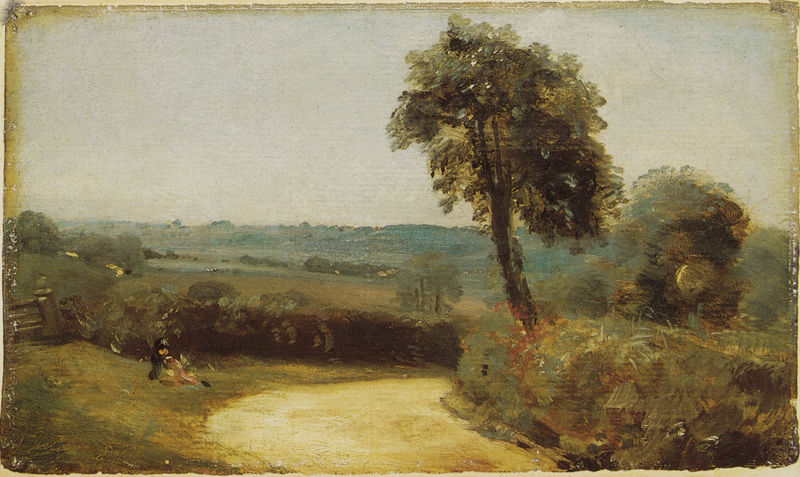
Titel: The Lane from East Bergholt to Flatford
Künstler: John Constable
Standort: Madrid
Institution: Museo Lázaro Galiano
Schlagwörter: baum, blau, blätter, dunkel, gemälde, himmel, laub, mann, wasser, weiß, wolken, aquarell, bäume, gelb, grün, impressionismus, landschaft, menschen, ocker, sand, sitzen, braun, bunt, frau, grau, hell, hintergrund, holz, hut, licht, pastell, schwarz, skizze, strasse, türkis, vordergrund, gras, rasen, rot, weg, wiese, zaun, beige, malerei, blass, mensch, öl, baumstamm, erde, feld, felder, gräser, horizont, horizontlinie, hügel, natur, stamm, weite, brücke, busch, büsche, gatter, gebüsch, pfad, wiesen, land, figur, sitzend, paar, person, england, wald, himmelblau, sommer, papier, ruhe, ecke, biegung, man, perspektive, abhang, feldweg, mittag, abstrakt, farben, allee, hecke, vergilbt, wolkenlos, hügellandschaft, idylle, rast, böschung, constable, querformat, turner, impressionistisch, sitzt, tiefe, tor, pärchen, rechteck, schlicht, ölmalerei, kurve, liebespaar, verschwommen, ländlich, wanderer, brauntöne, ölskizze, laubbäume, rötlich, rain, barriere, wegrand, hohlweg, ausruhen, abwärts, neigung, wanderweg, wegesrand, wegbiegung, verhangen, sandweg, beuge, fekdweg